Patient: sex M, age 69
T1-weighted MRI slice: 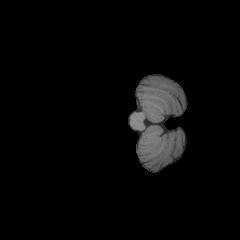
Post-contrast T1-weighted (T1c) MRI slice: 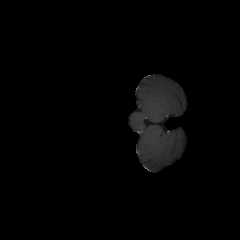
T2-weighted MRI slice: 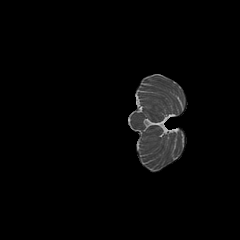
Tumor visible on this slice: no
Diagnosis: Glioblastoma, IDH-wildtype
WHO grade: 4